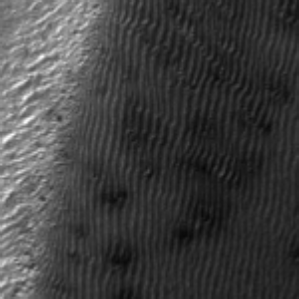
Label: frost